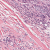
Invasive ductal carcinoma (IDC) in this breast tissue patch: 1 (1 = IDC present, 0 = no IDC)